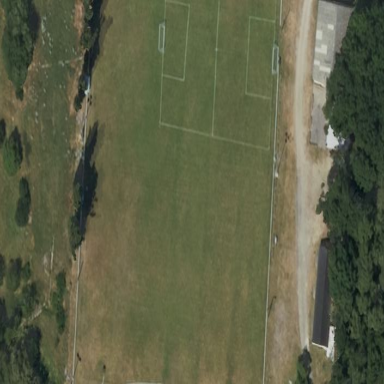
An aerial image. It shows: Soccer pitch with grass surface for leisure and sports.